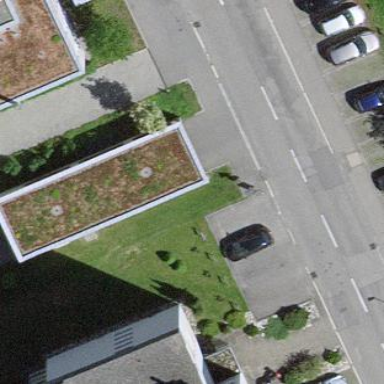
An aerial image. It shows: Building with flat roof.